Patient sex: M
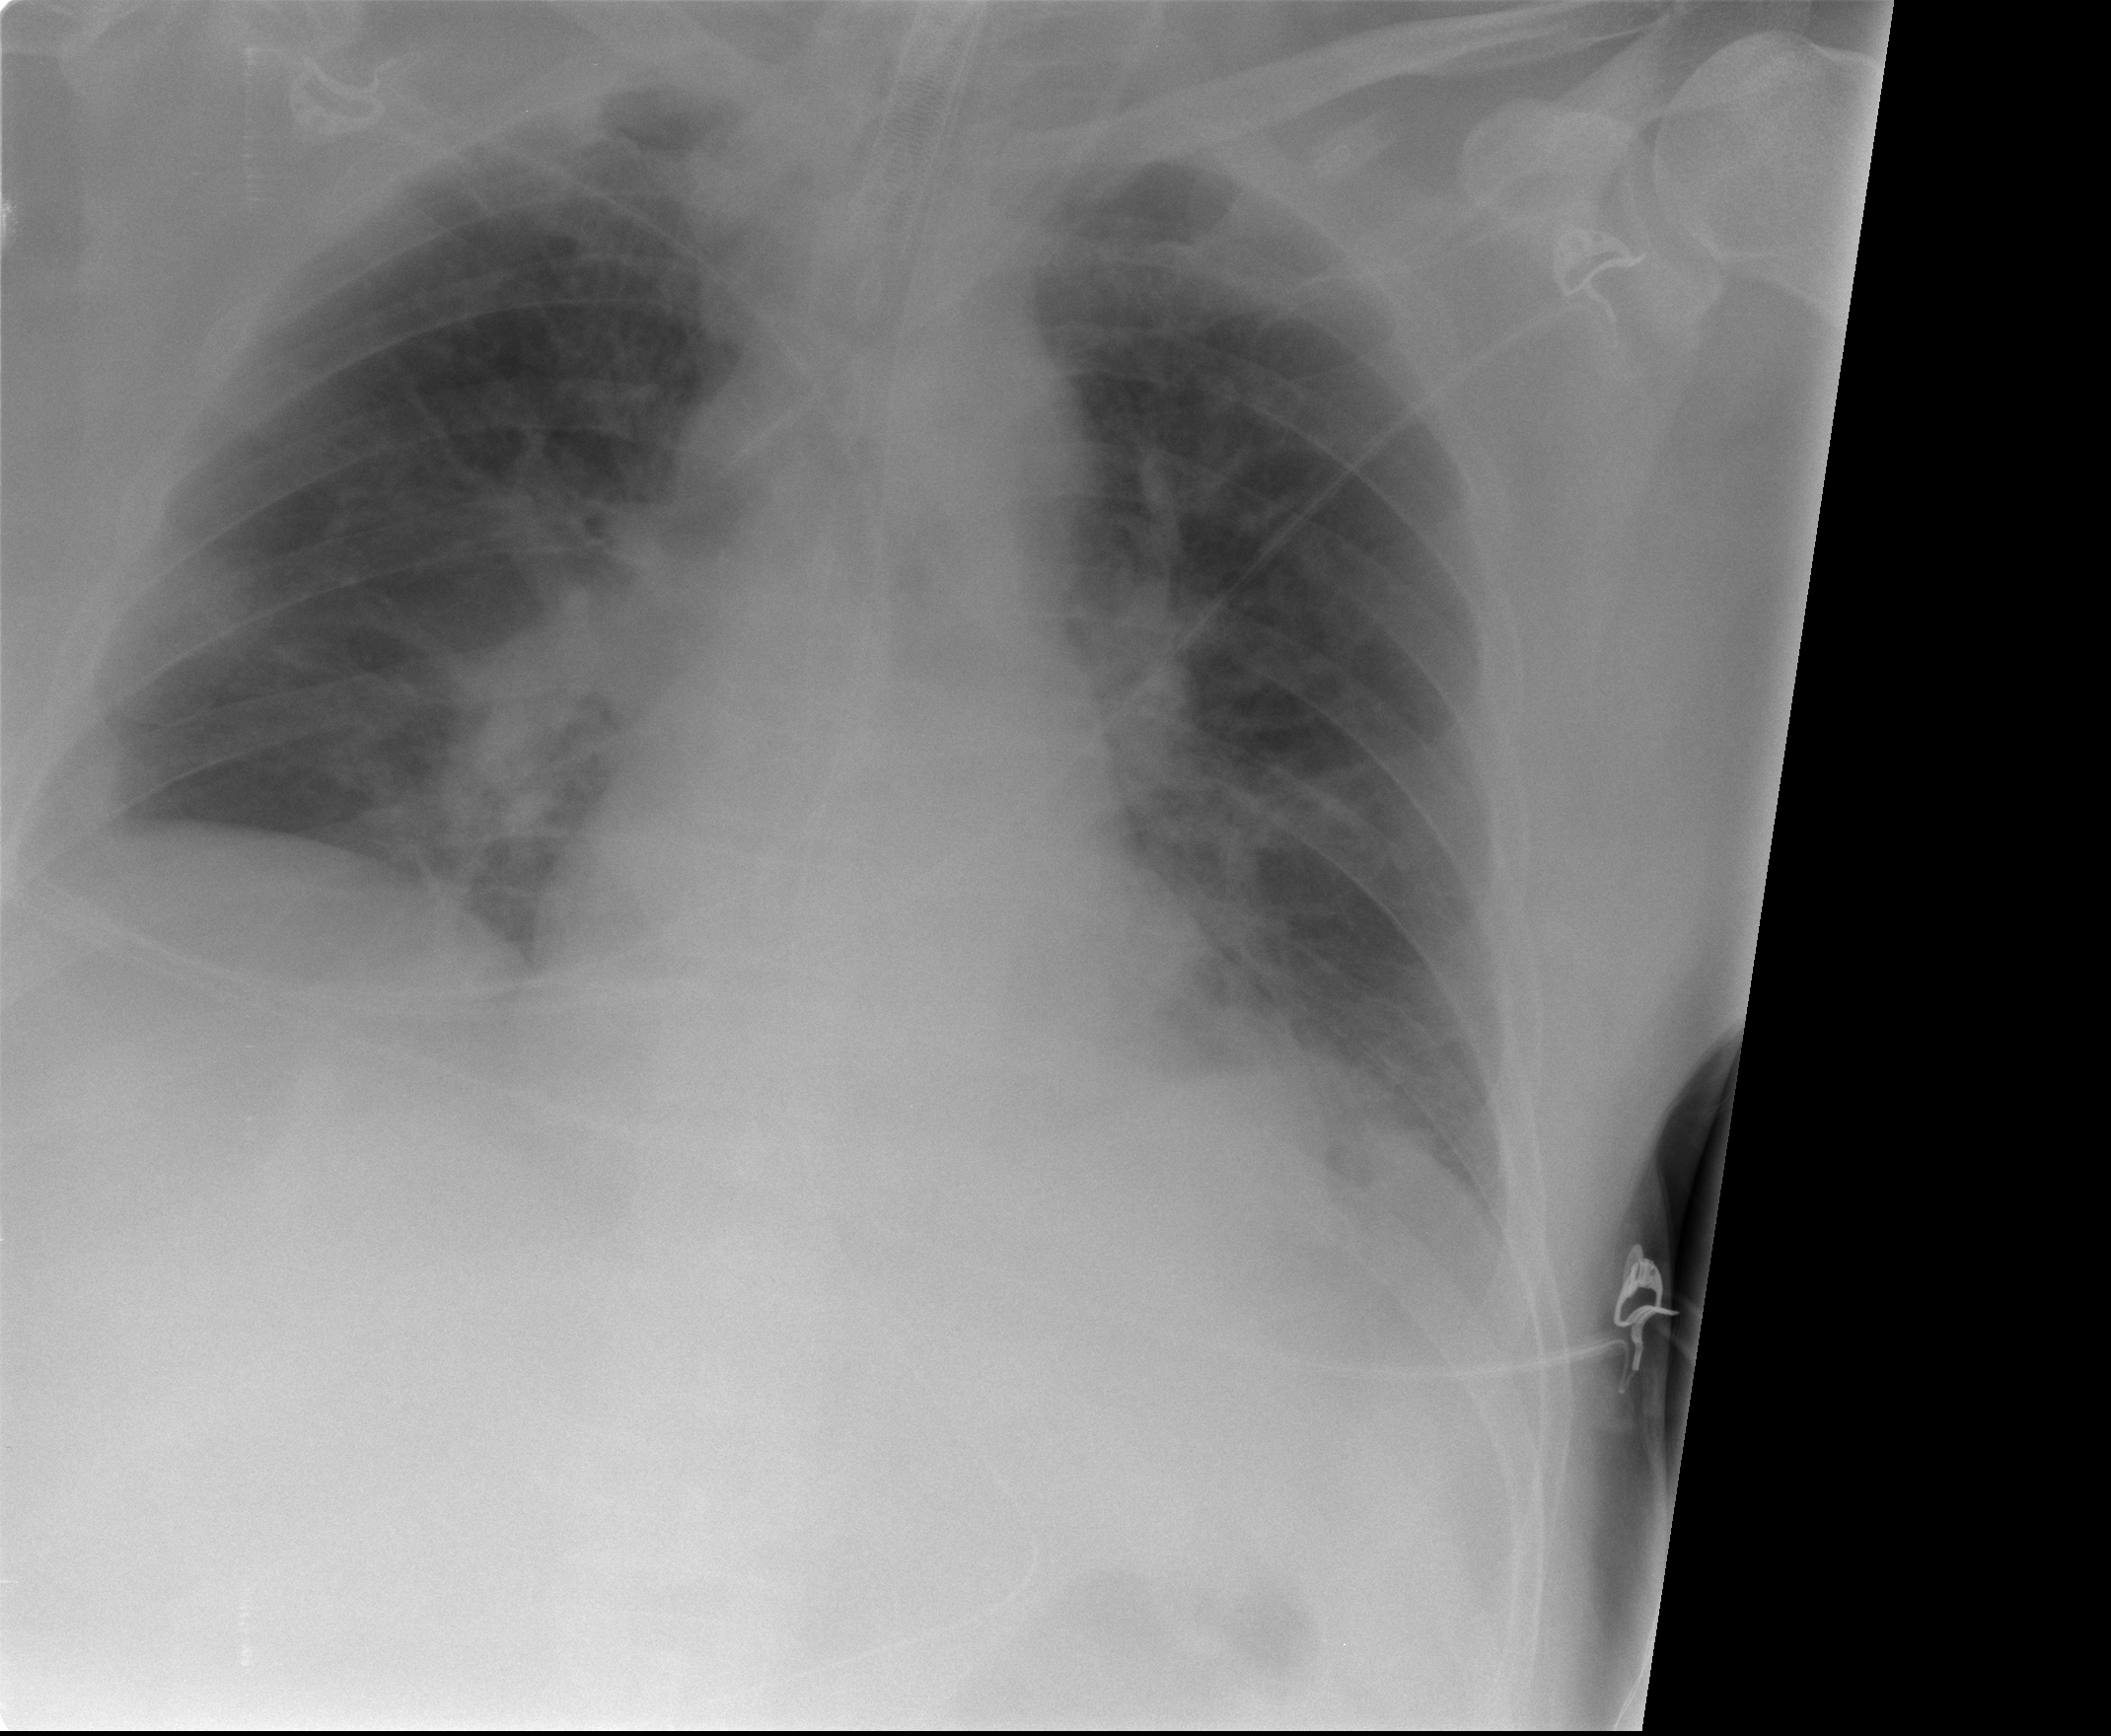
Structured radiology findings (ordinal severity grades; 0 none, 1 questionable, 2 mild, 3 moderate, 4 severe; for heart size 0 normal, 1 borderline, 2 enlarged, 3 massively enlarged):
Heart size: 0
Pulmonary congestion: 2
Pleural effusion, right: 0
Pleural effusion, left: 0
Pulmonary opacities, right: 2
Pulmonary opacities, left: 1
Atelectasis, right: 2
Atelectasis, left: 2